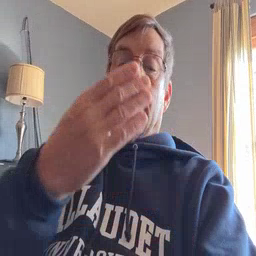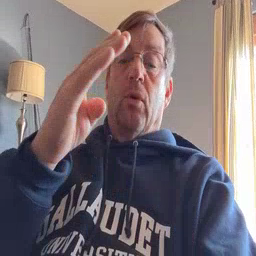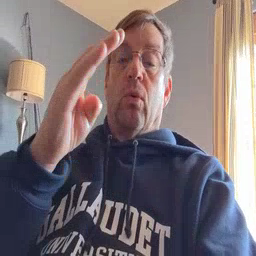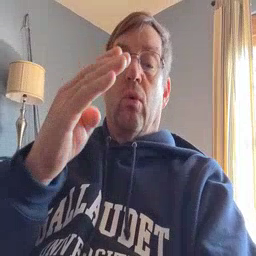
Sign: blue